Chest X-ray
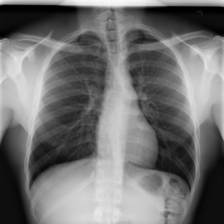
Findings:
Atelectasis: negative
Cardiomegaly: negative
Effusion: negative
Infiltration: negative
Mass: negative
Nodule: negative
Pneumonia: negative
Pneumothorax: negative
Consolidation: negative
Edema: negative
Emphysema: negative
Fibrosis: negative
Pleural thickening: negative
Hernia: negative